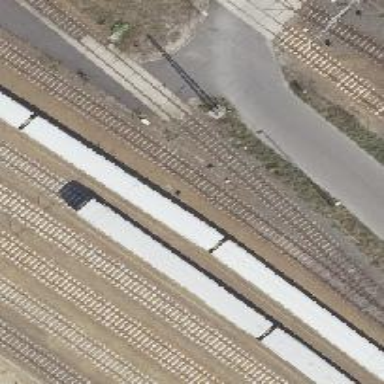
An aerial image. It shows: Railway signal.